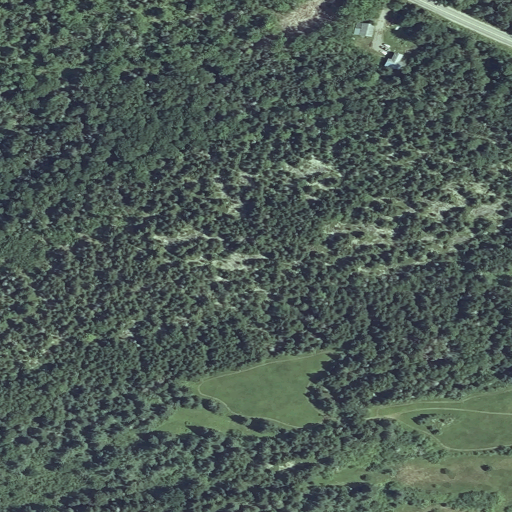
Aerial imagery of ridge(s) in Maine named Stuart Ridge containing evergreen forest, mixed forest, pasture, deciduous forest, open development, low intensity development, medium intensity development, and barren land